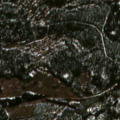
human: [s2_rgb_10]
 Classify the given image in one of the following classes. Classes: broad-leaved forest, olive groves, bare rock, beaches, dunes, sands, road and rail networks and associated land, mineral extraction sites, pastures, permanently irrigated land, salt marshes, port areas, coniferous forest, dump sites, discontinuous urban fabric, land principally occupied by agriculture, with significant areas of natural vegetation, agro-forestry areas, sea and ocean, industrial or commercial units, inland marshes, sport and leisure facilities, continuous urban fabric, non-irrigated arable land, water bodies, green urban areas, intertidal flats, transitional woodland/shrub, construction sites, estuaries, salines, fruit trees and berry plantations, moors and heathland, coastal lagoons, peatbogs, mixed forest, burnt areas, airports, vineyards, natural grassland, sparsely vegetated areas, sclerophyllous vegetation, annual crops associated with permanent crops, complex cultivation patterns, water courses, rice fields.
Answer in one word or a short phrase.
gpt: coniferous forest, mixed forest, transitional woodland/shrub